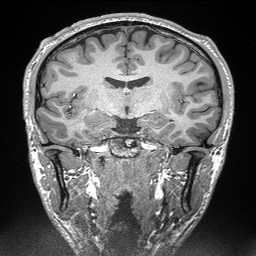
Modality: T1w
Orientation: sagittal
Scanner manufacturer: siemens
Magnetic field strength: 3 T
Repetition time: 2.3 s
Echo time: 0.00298 s